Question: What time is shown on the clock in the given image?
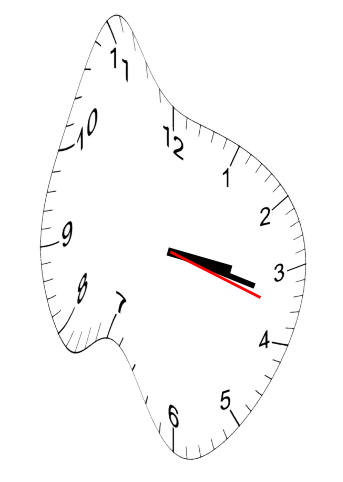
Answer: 03:17:18